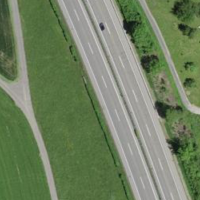
EUNIS habitat code: 57
Species observed at this site:
Milvus milvus